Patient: sex M, age 67
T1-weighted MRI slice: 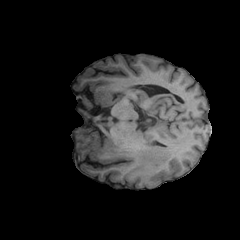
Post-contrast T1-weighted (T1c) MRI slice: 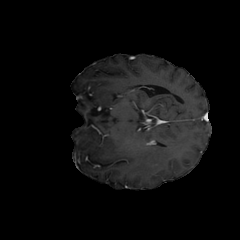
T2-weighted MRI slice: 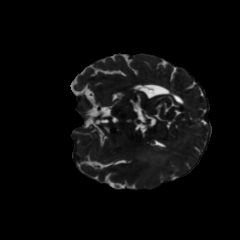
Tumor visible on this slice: no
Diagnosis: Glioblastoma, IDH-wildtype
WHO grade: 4